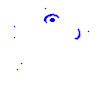
Particle: pion